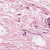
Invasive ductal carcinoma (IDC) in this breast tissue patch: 0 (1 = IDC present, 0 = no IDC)